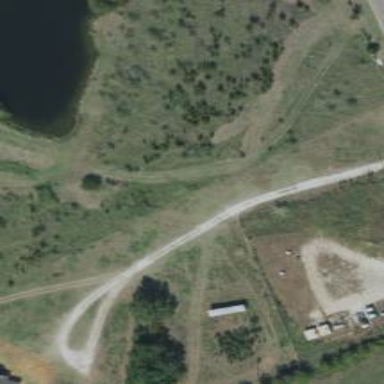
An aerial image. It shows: Driveway leading to service road.